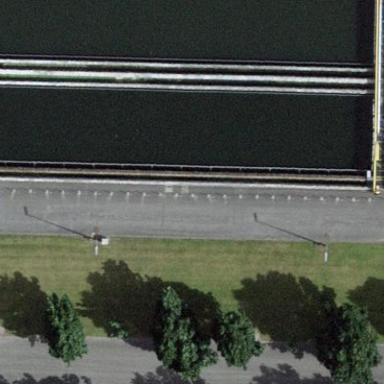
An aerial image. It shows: Body of wastewater.